Aerial crown-view tile of a tropical tree (Barro Colorado Island, Panama), acquired 20250124:
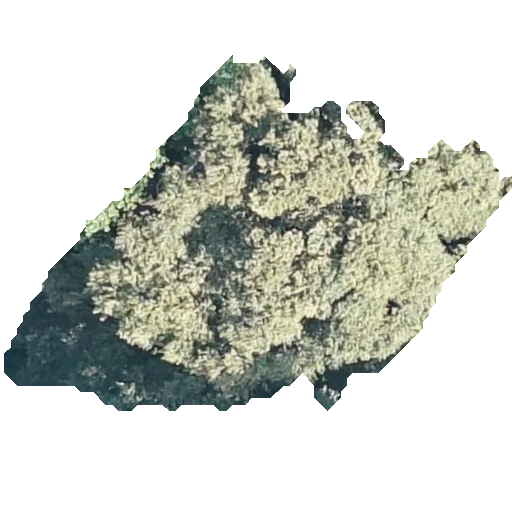
Species: Luehea seemannii
GBIF accepted scientific name: Luehea seemannii
Crown area: 156.993 m²